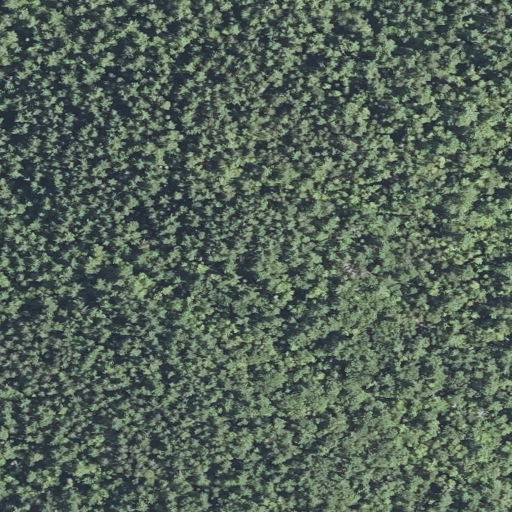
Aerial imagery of mountain in Maine named Bald Mountain containing evergreen forest, mixed forest, and deciduous forest